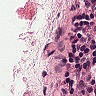
Metastatic tissue present: no